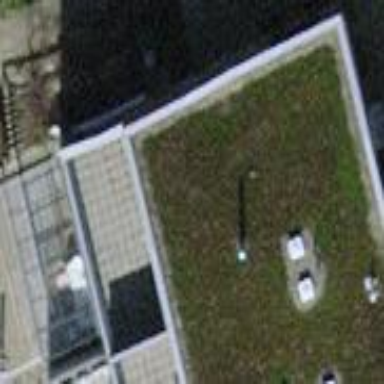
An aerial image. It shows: Building with flat roof.